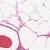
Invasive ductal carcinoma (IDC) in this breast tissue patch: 0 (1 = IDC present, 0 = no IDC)